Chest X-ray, AP view. Patient: 57 years old, sex M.
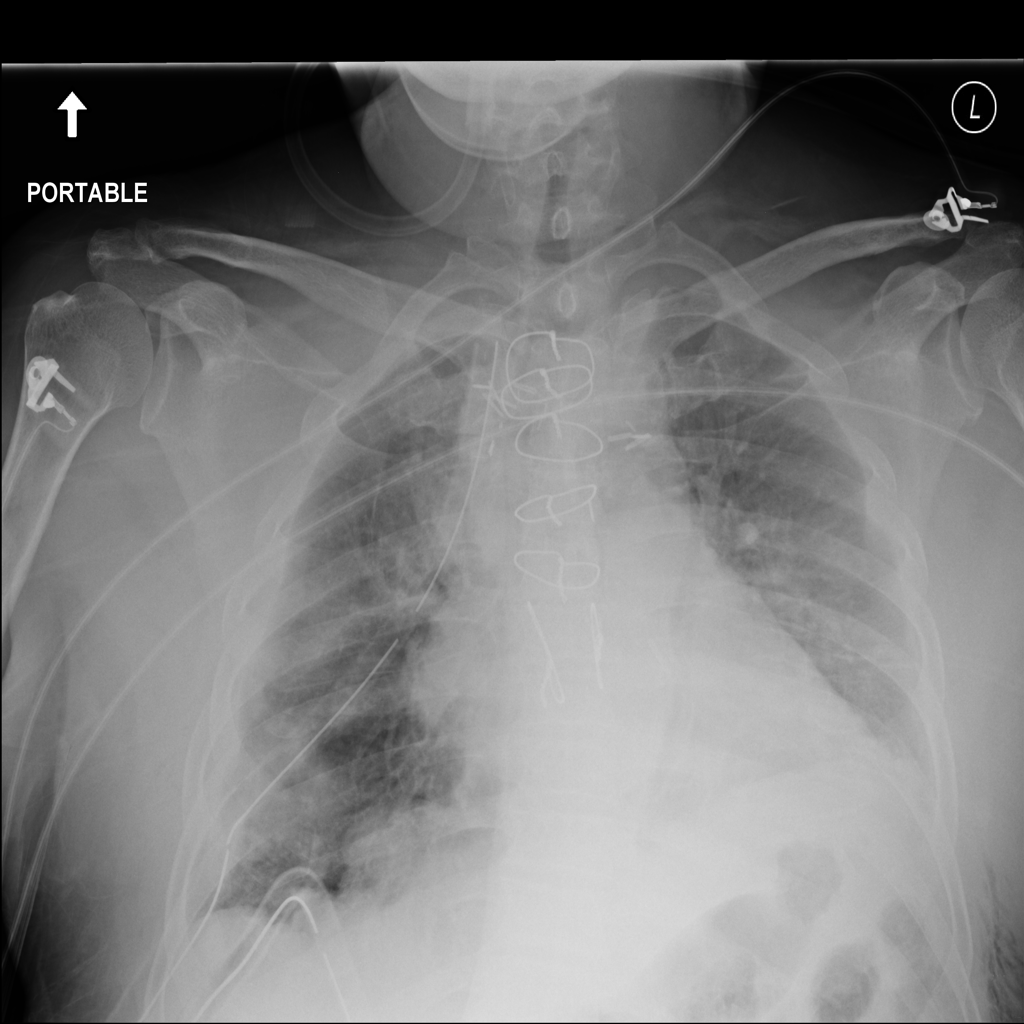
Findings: No Finding